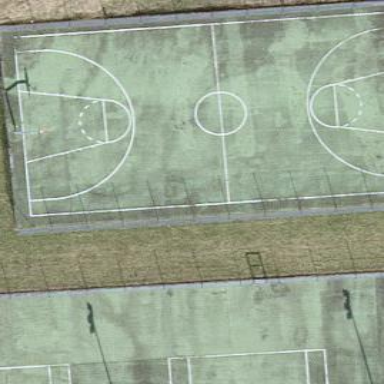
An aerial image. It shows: Basketball court located in leisure land pitch.